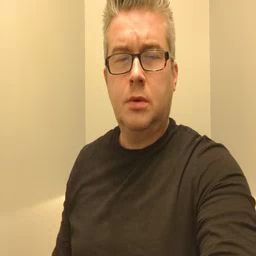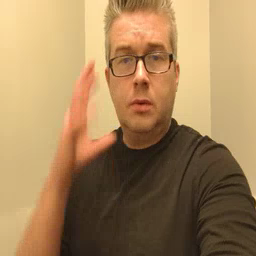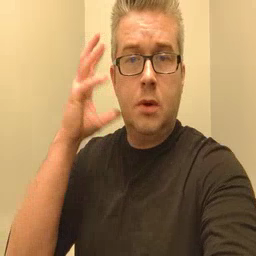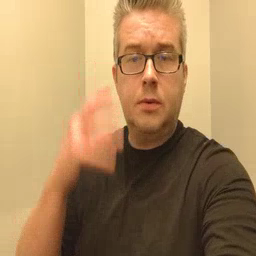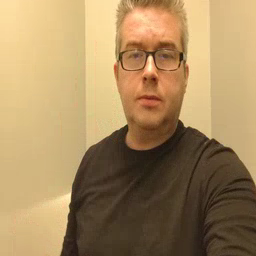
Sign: radio